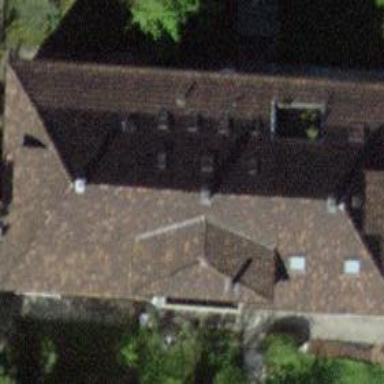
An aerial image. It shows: Building with apartments featuring half-hipped roof made of roof tiles.